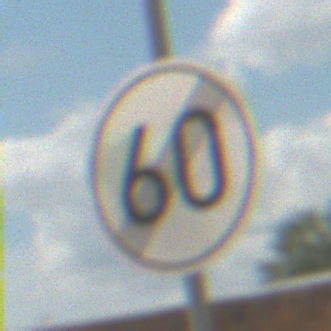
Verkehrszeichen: EndeGeschwindigkeit60
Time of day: Midday
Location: Outdoor (Suburban)
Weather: PartlyCloudy
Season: NotSpecified
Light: Natural